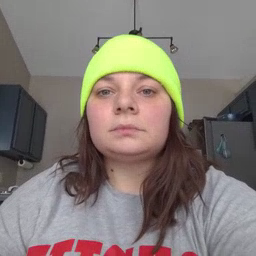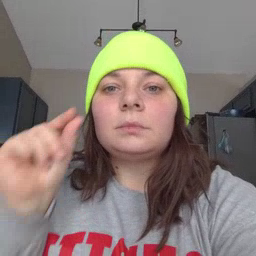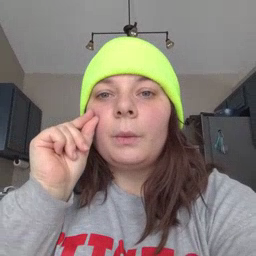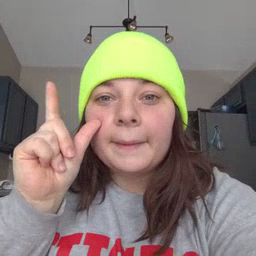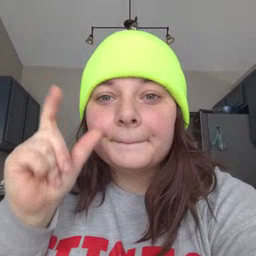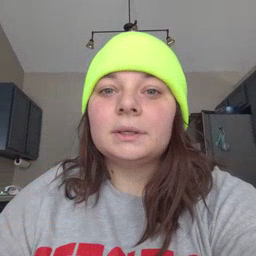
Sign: wake